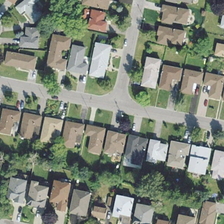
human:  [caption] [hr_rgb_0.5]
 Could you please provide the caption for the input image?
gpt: many buildings and green trees are in a dense residential area .

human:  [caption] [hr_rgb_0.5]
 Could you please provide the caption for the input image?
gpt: many buildings and green trees are in a dense residential area .

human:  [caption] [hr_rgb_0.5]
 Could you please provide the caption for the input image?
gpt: many buildings and green trees are in a dense residential area .

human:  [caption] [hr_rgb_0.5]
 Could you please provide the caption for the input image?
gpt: many buildings and green trees are in a dense residential area .

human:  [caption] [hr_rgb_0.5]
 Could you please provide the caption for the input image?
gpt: many buildings and green trees are in a dense residential area .